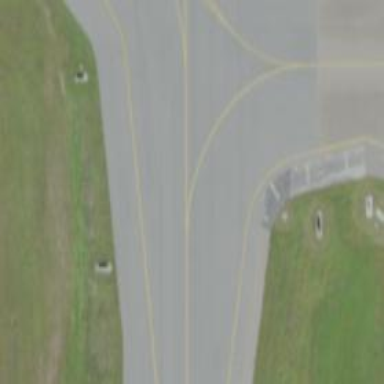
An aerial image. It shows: Image of taxiway at airport.